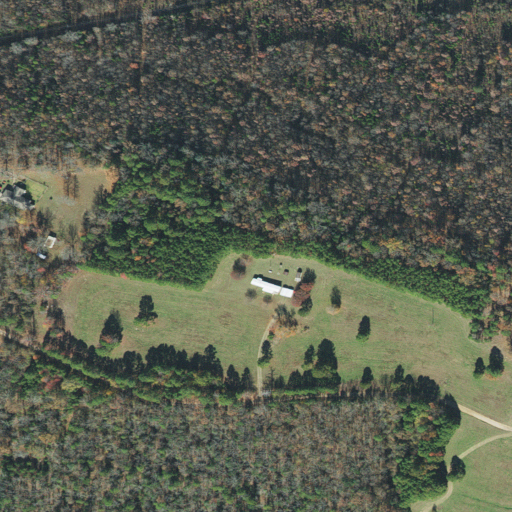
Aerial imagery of mountain in Arkansas named Augsburg Mountain containing deciduous forest, pasture, evergreen forest, open development, mixed forest, shrub, grassland, medium intensity development, and low intensity development